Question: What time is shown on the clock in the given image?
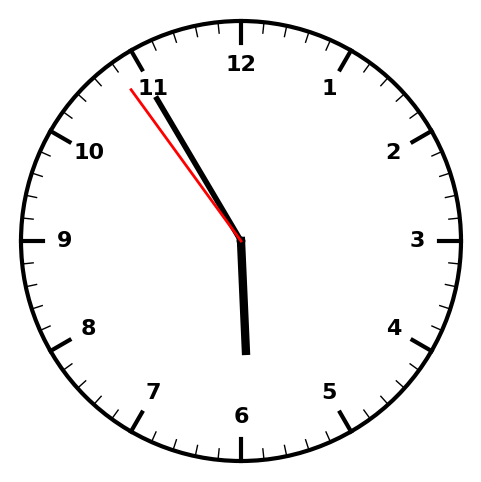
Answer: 05:54:54